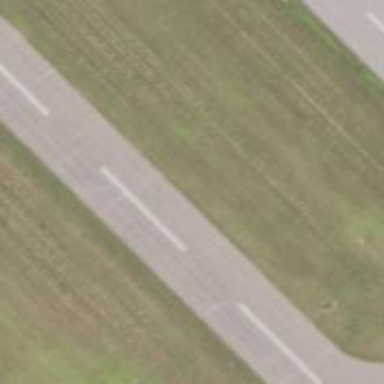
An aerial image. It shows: Asphalt taxiway in the airport.